Question:
I have table in SQL server I want show the data like:
1. Smith
2. Johnson Smith
3. Williams Smith
4. Brown Johnson Smith
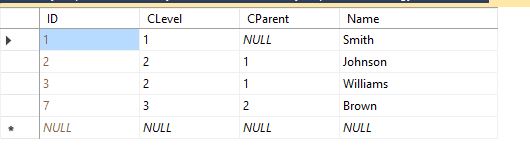
Answer: IF SQL Server (going by the posted image)
'''
Declare @Table table (ID int,CLevel int,CParent int ,Name varchar(50))
Insert into @Table values
(1,1,NULL,'Smith'),
(2,2,1 ,'Johnson'),
(3,2,1 ,'Williams'),
(7,3,2 ,'Brown')
;with cteHB (ID,CParent,Lvl,Name,PathName) as (
Select ID
,CParent
,Lvl=1
,Name
,PathName = cast(Name as varchar(500))
From @Table
Where CParent is null
Union All
Select cteCD.ID
,cteCD.CParent,cteHB.Lvl+1
,cteCD.Name
,PathName = cast(concat(cteCD.Name,' ',cteHB.PathName) as varchar(500))
From @Table cteCD
Join cteHB on cteCD.CParent = cteHB.ID)
Select A.ID
,A.CParent
,A.Lvl
,A.Name
,A.PathName
From cteHB A
'''
Returns
'''
ID CParent Lvl Name PathName
1 NULL 1 Smith Smith
2 1 2 Johnson Johnson Smith
3 1 2 Williams Williams Smith
7 2 3 Brown Brown Johnson Smith
'''